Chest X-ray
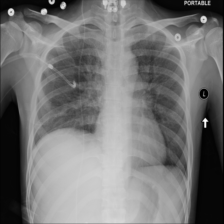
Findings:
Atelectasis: negative
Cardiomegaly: negative
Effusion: negative
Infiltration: negative
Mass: negative
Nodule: negative
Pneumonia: negative
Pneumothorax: positive
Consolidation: negative
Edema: negative
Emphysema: negative
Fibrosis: negative
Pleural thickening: negative
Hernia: negative